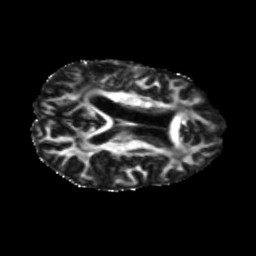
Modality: FA
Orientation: axial
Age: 58
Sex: female
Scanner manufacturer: siemens
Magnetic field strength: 3 T
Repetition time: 5.25 s
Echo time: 0.08 s